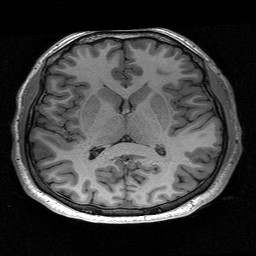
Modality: T1w
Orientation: coronal
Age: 24
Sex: male
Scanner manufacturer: siemens
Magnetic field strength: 3 T
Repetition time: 2.53 s
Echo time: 0.00267 s